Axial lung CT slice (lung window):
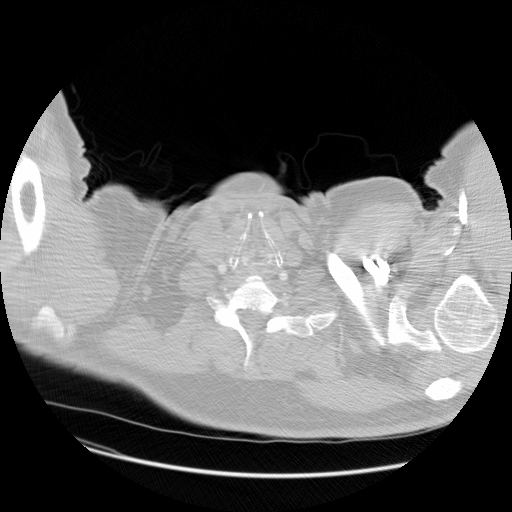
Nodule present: no